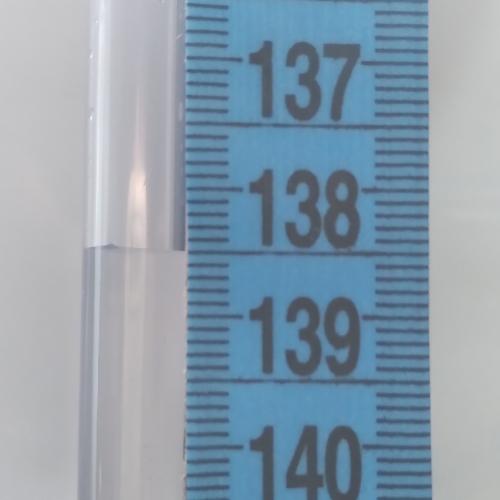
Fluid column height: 138.5 cm